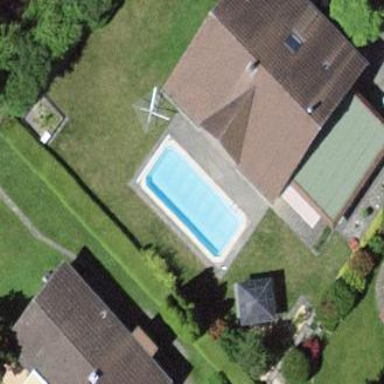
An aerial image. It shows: Swimming pool located in leisure land.